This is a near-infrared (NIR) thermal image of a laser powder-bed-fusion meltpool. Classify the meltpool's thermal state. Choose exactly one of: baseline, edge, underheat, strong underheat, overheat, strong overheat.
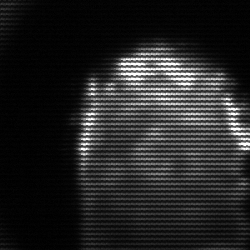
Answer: baseline